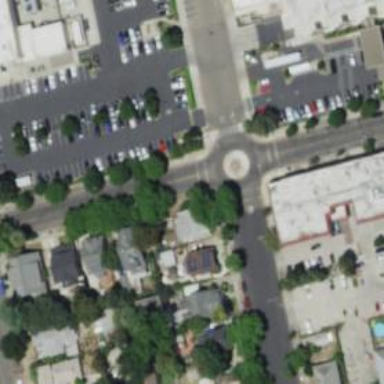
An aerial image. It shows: Roundabout.